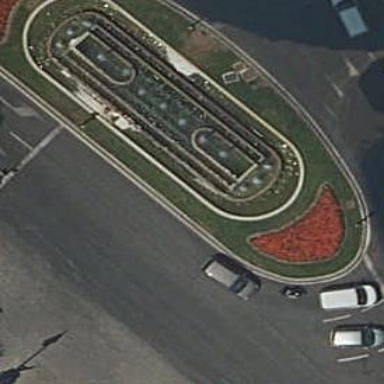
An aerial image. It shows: Fountain surrounded by water.